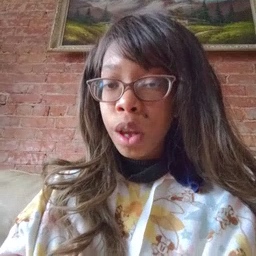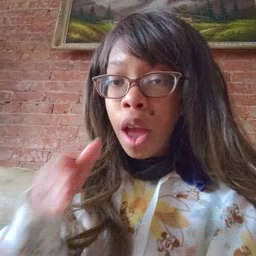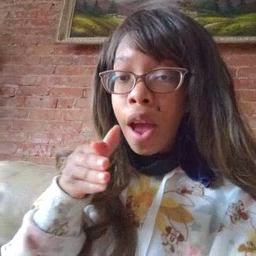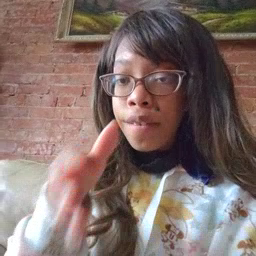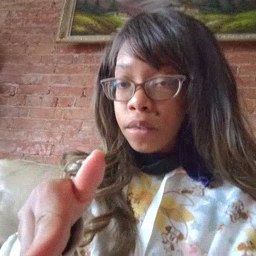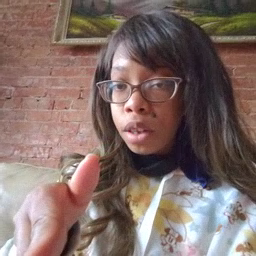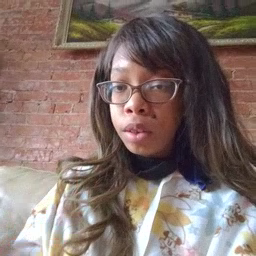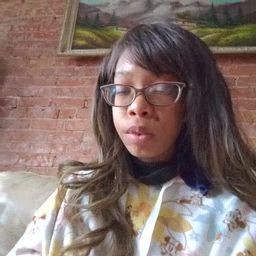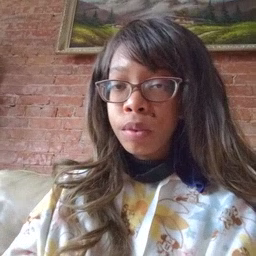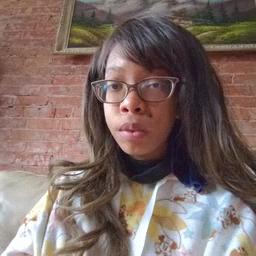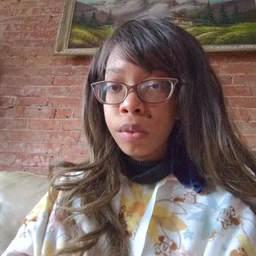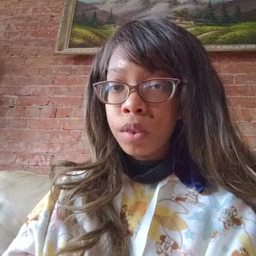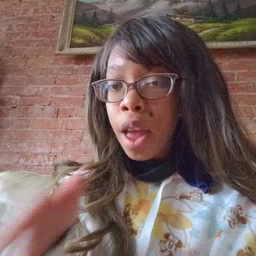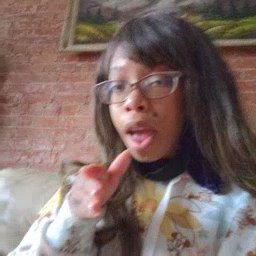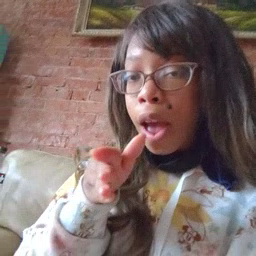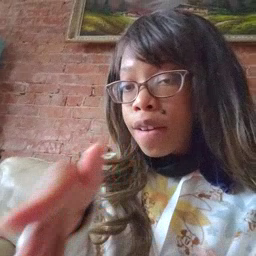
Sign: after